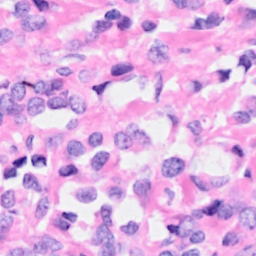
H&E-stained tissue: Breast